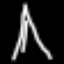
Label: The Eiffel Tower